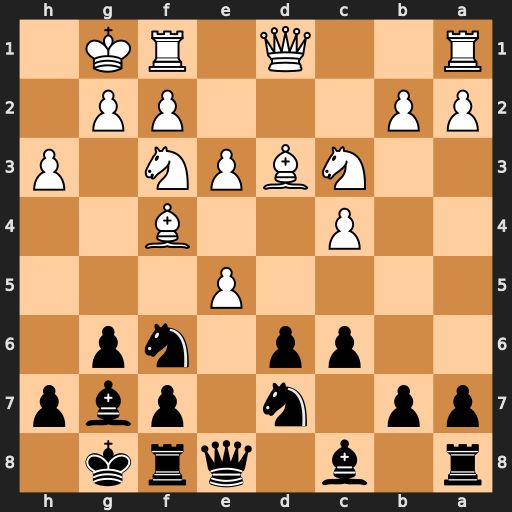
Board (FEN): r1b1qrk1/pp1n1pbp/2pp1np1/4P3/2P2B2/2NBPN1P/PP3PP1/R2Q1RK1
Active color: b
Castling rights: -
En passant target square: -
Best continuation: dxe5 Bh2 e4